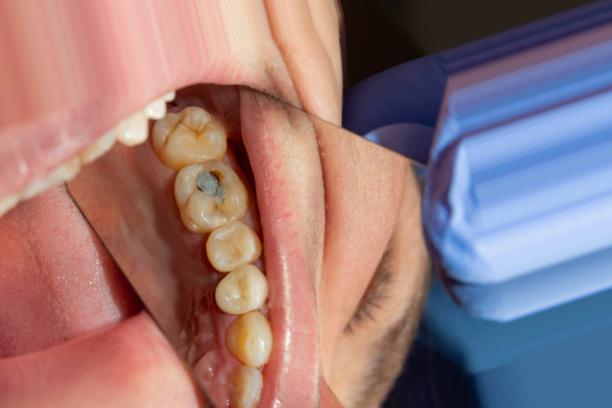
Condition: Caries